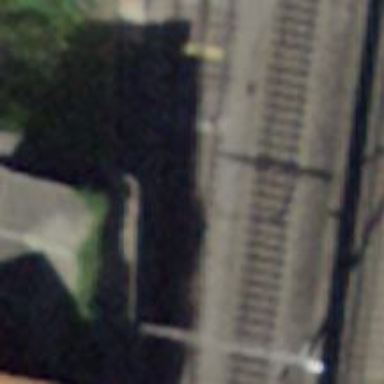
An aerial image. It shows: Railway switch.